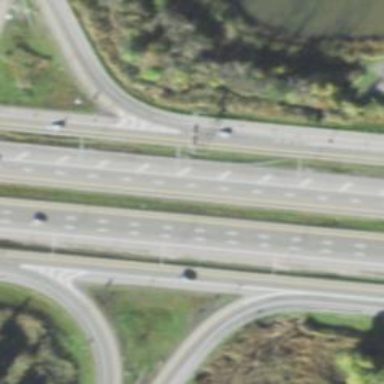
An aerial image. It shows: Motorway junction.